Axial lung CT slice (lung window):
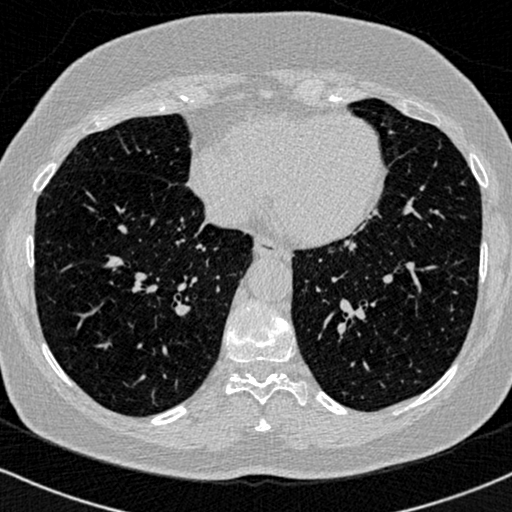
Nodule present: no